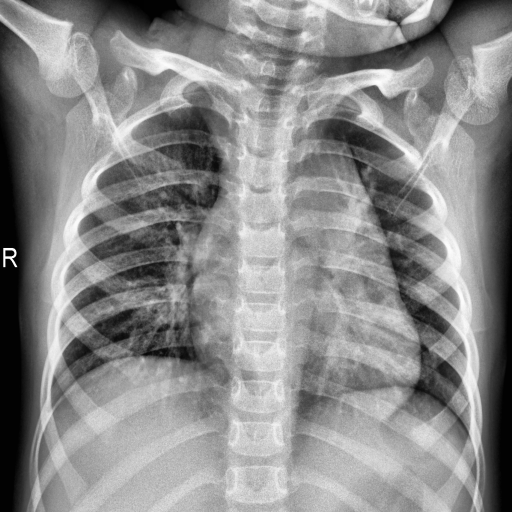
Finding: NORMAL